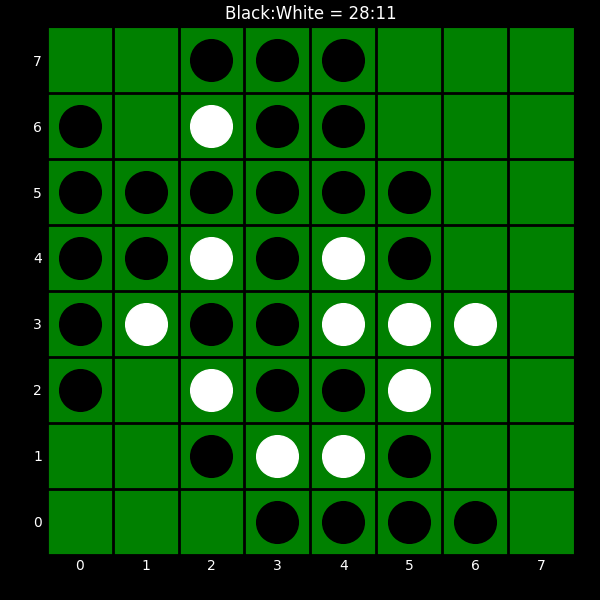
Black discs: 28
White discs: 11